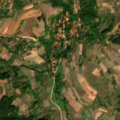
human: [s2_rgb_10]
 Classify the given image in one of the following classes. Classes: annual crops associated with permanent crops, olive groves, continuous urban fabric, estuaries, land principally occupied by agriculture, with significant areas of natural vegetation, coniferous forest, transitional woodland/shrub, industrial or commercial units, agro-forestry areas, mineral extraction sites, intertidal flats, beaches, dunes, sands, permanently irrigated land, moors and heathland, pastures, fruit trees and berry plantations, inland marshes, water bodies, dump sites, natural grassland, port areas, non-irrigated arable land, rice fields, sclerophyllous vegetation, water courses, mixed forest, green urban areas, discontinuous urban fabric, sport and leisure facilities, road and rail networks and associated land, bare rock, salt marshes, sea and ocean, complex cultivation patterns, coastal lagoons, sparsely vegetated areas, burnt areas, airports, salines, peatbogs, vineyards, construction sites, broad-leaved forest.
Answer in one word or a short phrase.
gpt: non-irrigated arable land, complex cultivation patterns, land principally occupied by agriculture, with significant areas of natural vegetation, broad-leaved forest, transitional woodland/shrub